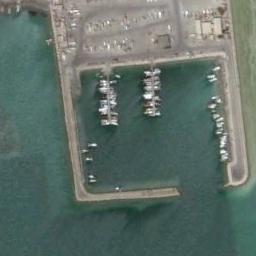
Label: harbor